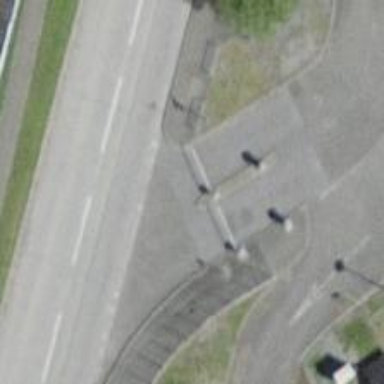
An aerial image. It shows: Lift gate barrier.